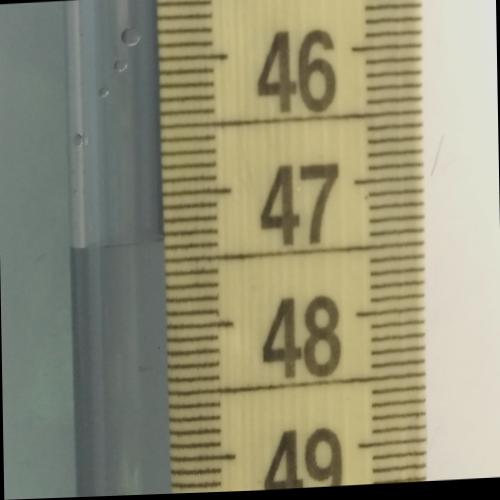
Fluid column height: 47.4 cm